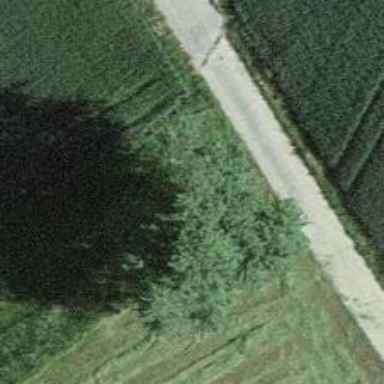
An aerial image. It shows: Beautiful tree in nature.